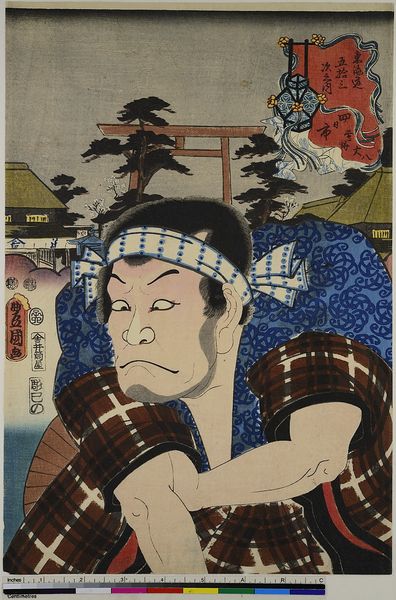
Titel: Yokkaichi: der Schauspieler Otani Tomoemon IV als Washizuka Daihachi, Blatt 44 aus der Serie: Die 53 Stationen des Tokaido
Standort: Hamburg
Institution: Museum für Kunst und Gewerbe Hamburg
Schlagwörter: arm, theater, holzschnitt, gewalt, druckgraphik, druckgrafik, zeit, schauspieler, farbholzschnitt, schauspielerin, tourismus, reisen, kabuki, edo, reproduktionen, druckerzeugnisse, theateraufführung, ukiyo